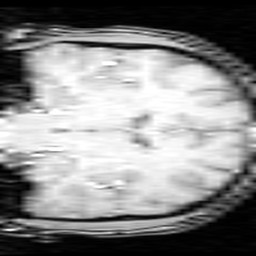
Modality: inplaneT1
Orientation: coronal
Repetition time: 0.2 s
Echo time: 0.0036 s